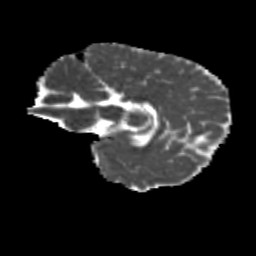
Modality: MD
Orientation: sagittal
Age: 8
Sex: female
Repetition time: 9.512 s
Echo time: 0.089 s